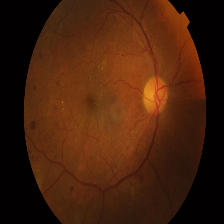
Diabetic retinopathy grade: Proliferative DR